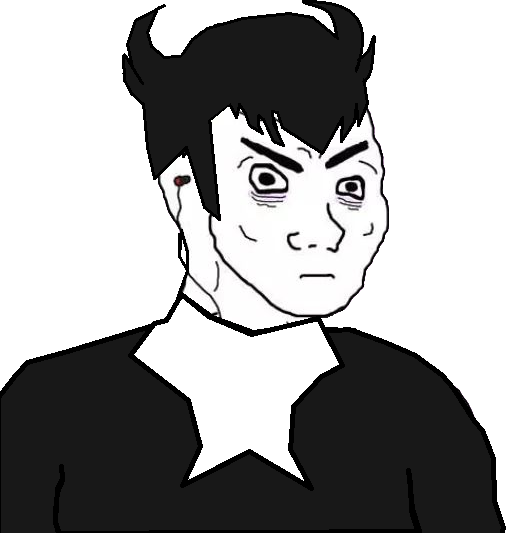
Label: 5_Doomer